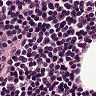
Metastatic tissue present: no